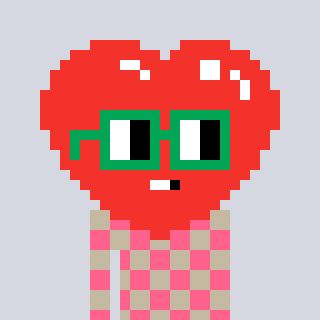
a pixel art character with square green glasses, a heart-shaped head and a bege-colored body on a cool background